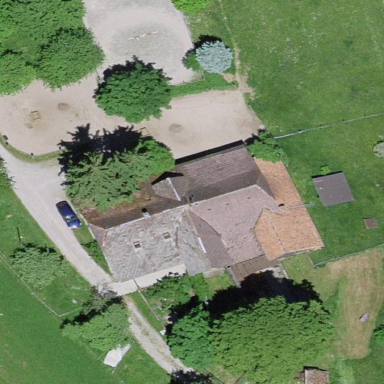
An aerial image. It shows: Farm building.